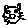
Label: cat